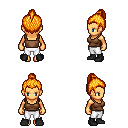
a pixel art fantasy rpg character, female body template, human, tanned skin, brown pirate shirt, white pants, light blonde short topknot hairstyle, black shoes, four views (front, back, left, right), 2x2 character sprite sheet, small pixel art, hard edges, no anti-aliasing